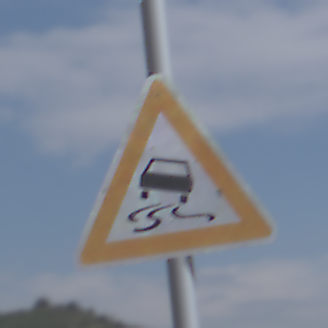
Verkehrszeichen: SchleuderOderRutschgefahr
Umgebung: Outdoor, RoadRail
Tageszeit: Midday
Wetter: PartlyCloudy
Licht: Natural
Jahreszeit: NotSpecified
Kontrast: LowContrast